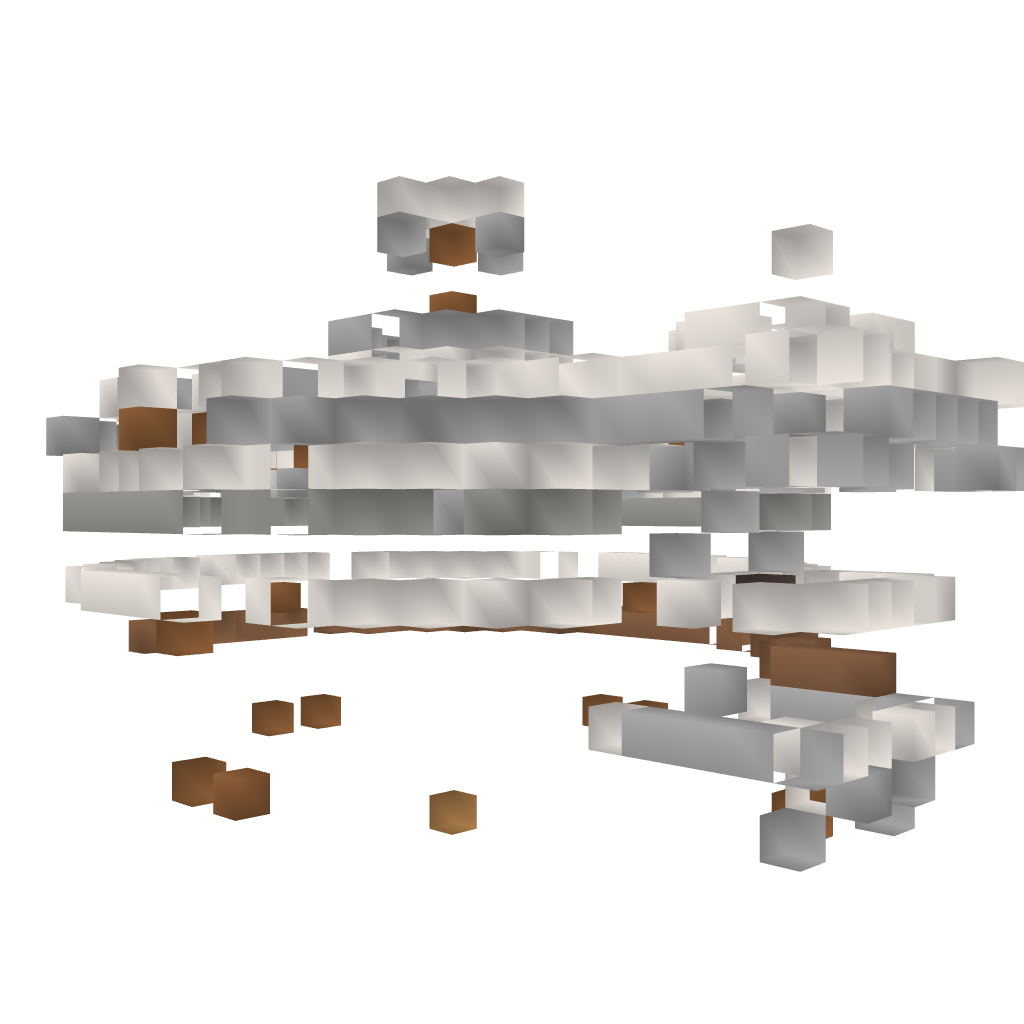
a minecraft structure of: PropHunt Lobby